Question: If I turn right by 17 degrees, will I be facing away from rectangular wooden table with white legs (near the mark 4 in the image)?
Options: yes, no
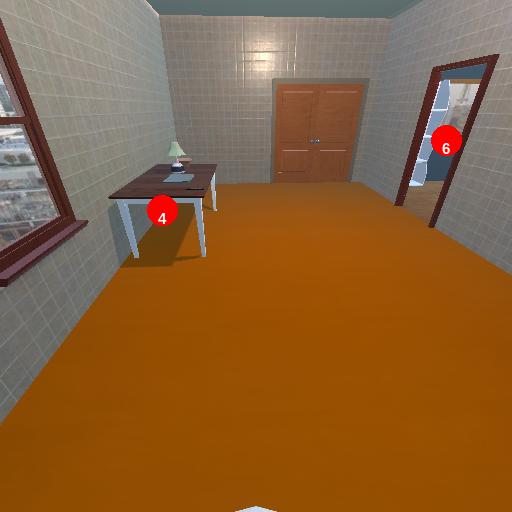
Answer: yes